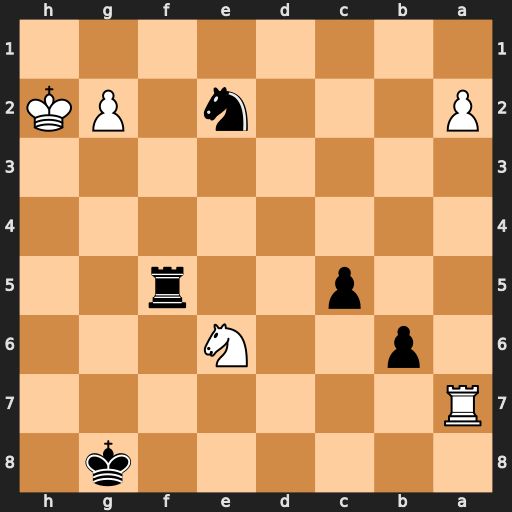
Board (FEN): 6k1/R7/1p2N3/2p2r2/8/8/P3n1PK/8
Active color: b
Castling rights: -
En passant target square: -
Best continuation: Rh5#